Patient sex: M
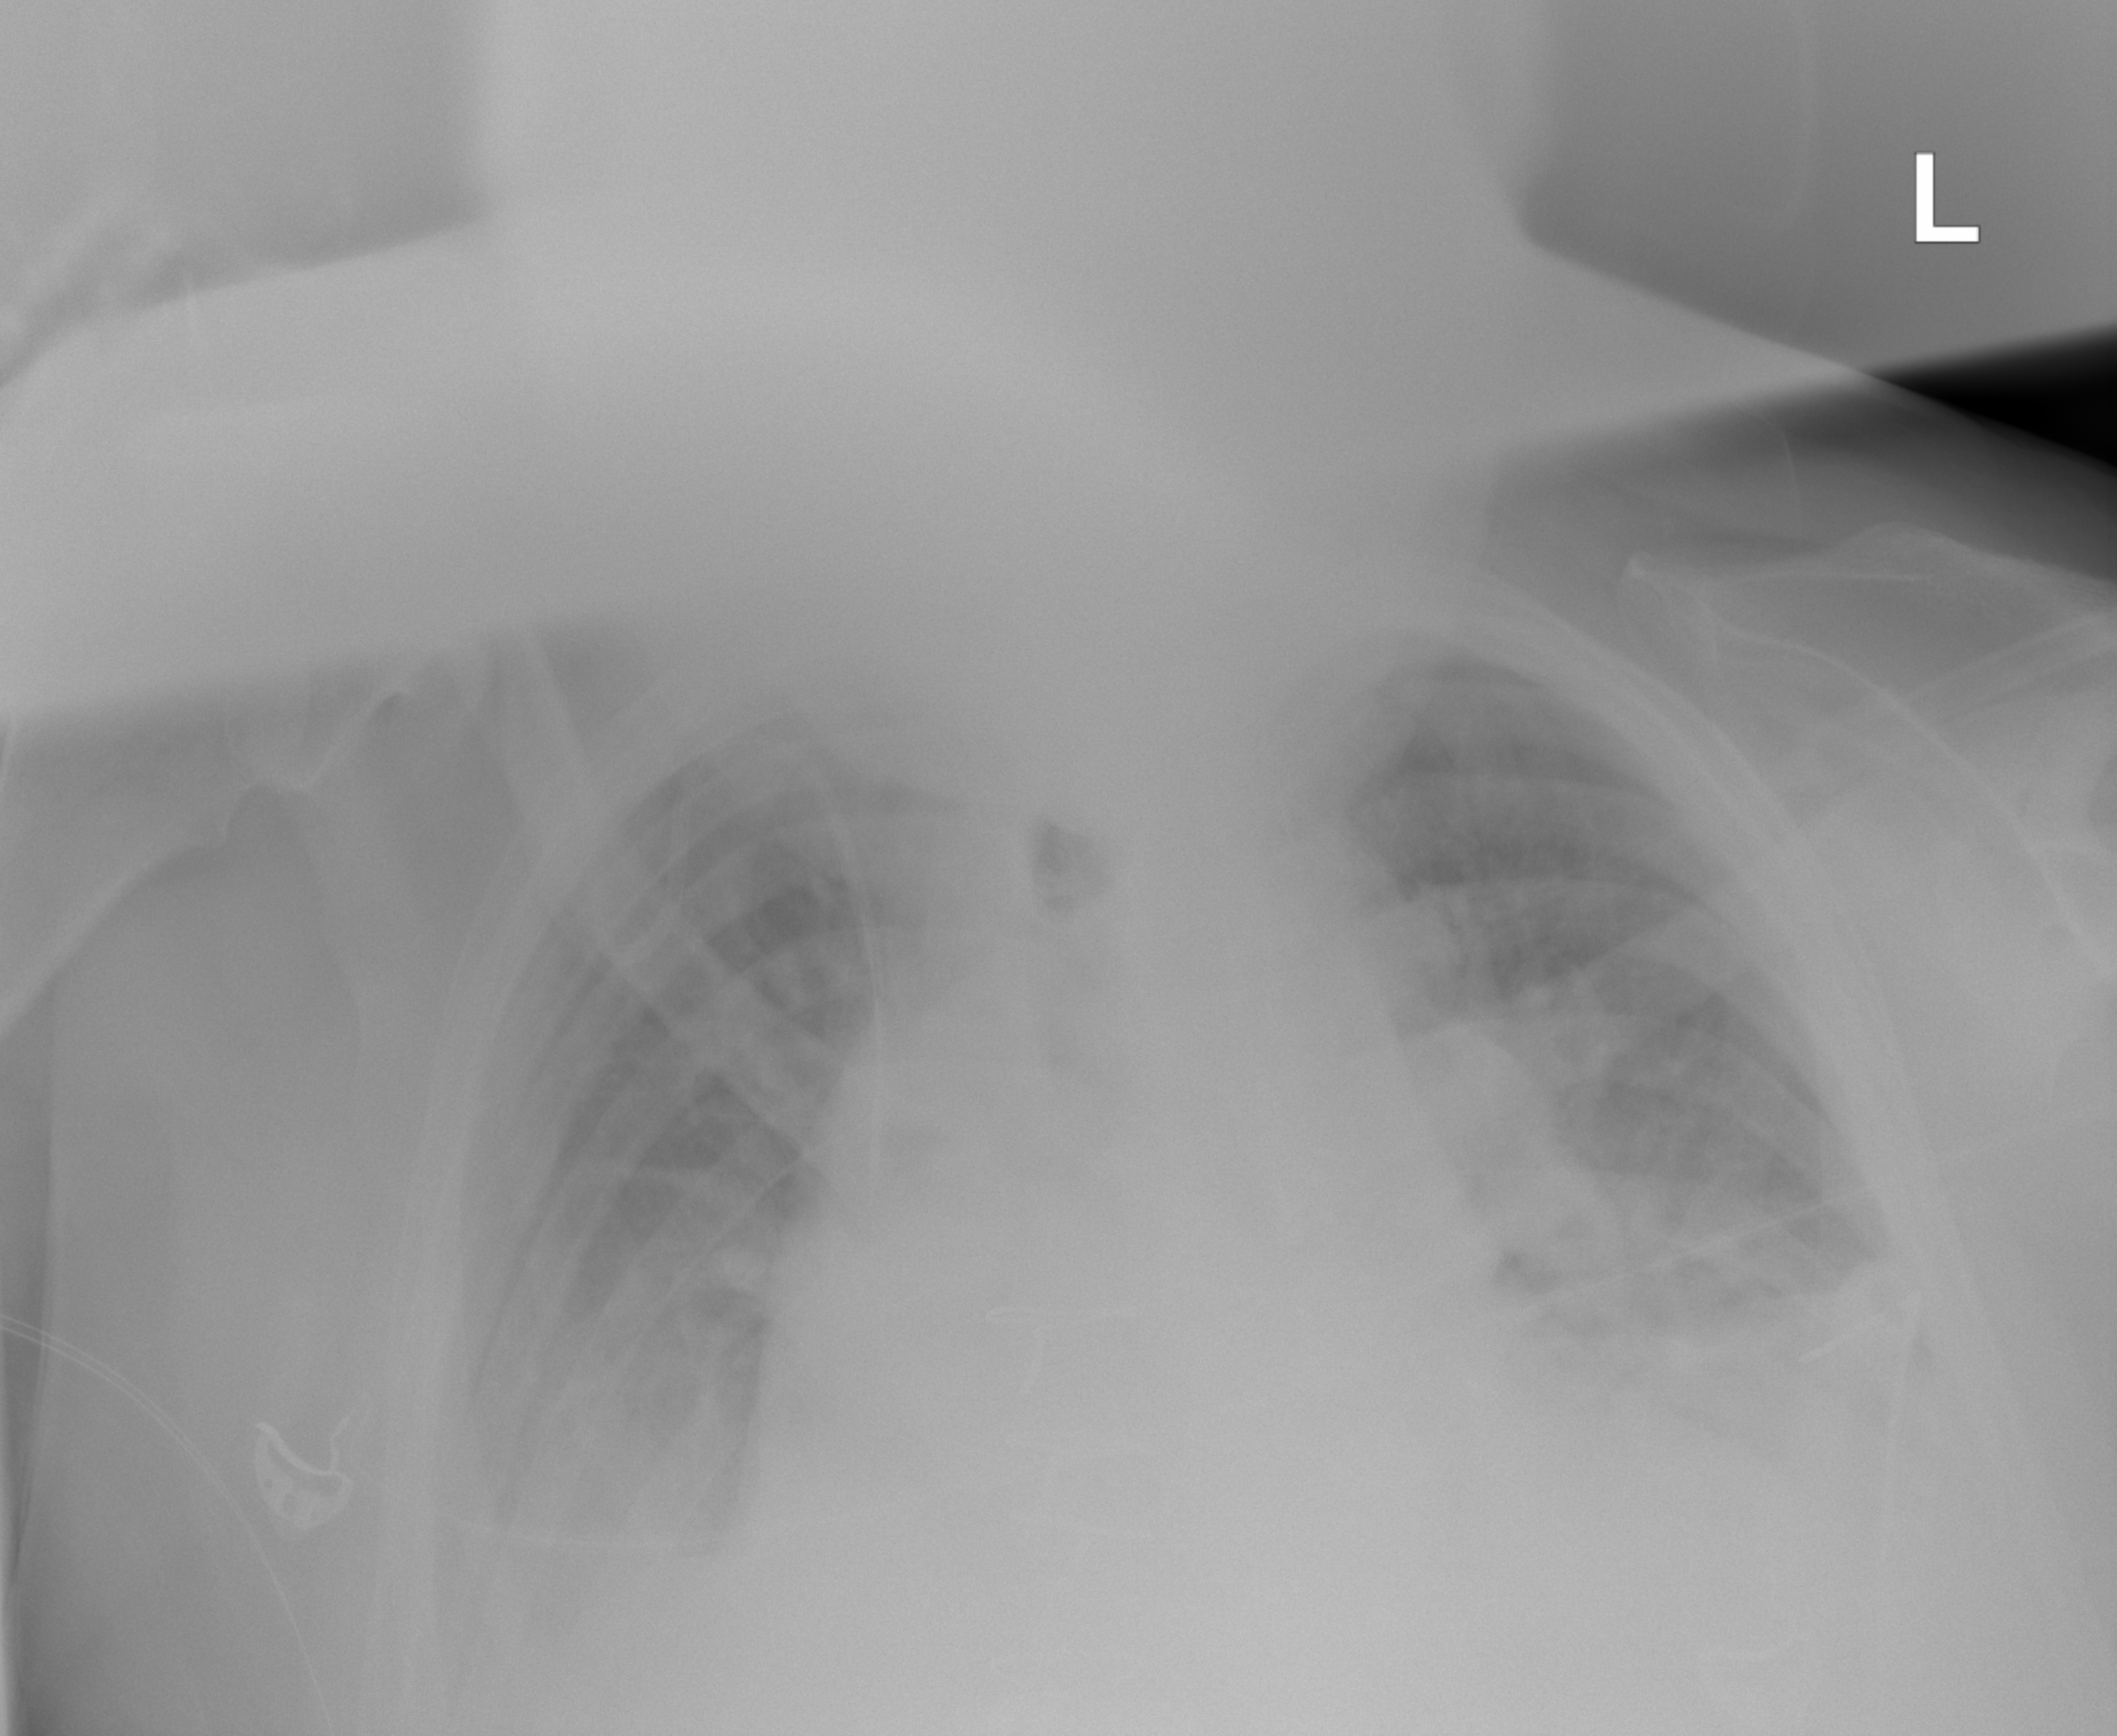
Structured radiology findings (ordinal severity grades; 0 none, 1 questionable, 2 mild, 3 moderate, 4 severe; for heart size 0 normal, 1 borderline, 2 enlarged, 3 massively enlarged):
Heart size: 2
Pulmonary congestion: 2
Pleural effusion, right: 2
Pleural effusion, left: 2
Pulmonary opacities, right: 2
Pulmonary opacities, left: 2
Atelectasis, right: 2
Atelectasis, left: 2